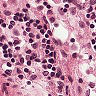
Metastatic tissue present: no